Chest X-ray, AP view. Patient: 70 years old, sex F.
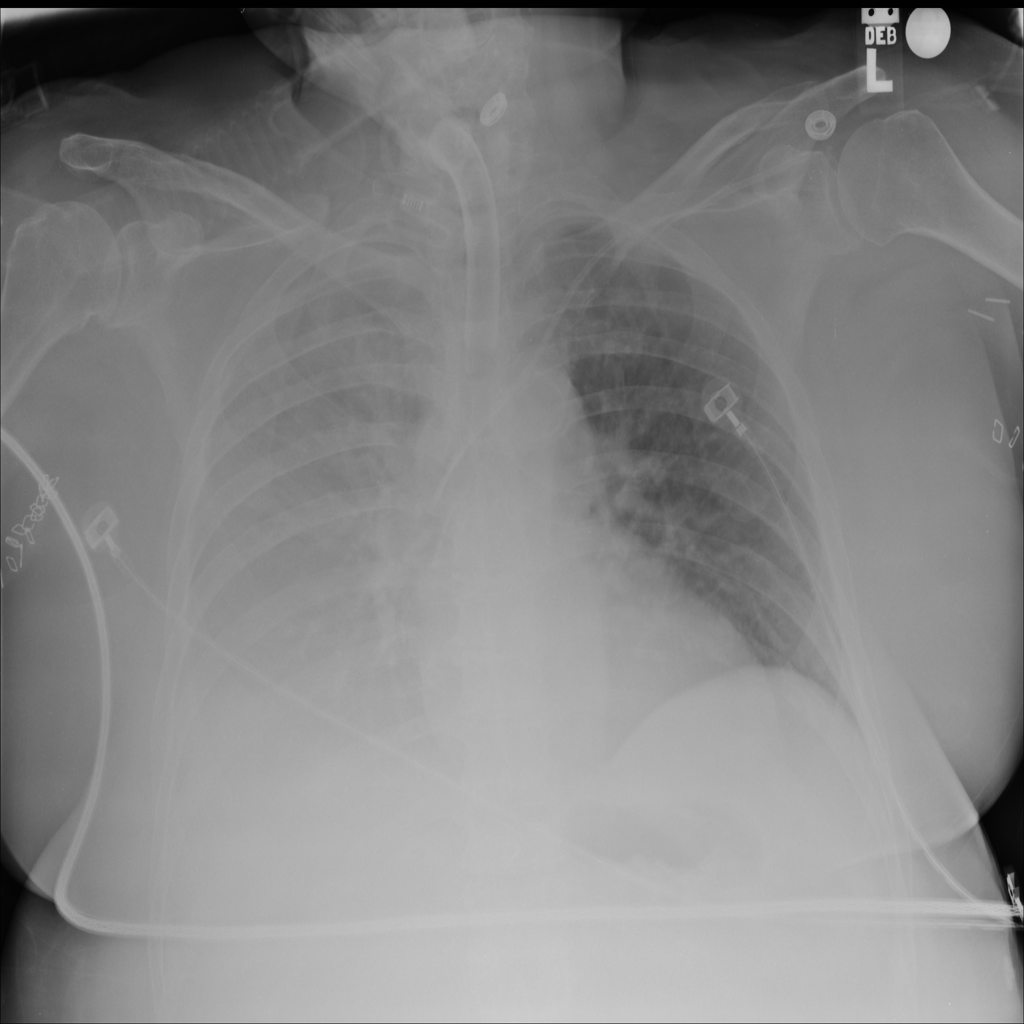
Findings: Atelectasis, Infiltration